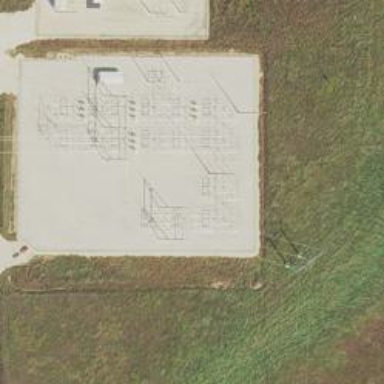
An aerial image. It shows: Switch for power supply.